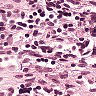
Metastatic tissue present: no